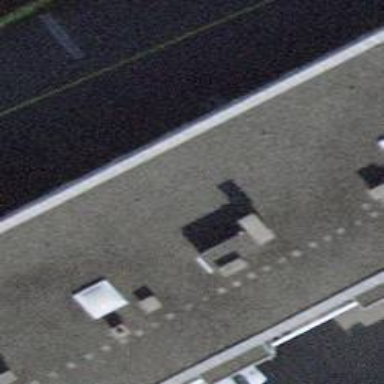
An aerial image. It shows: Car shop.